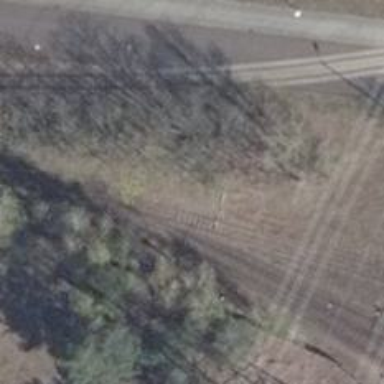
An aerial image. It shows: Railway spur service.